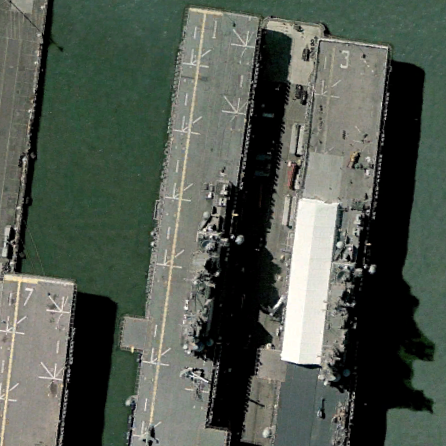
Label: Wasp-class_assault_ship